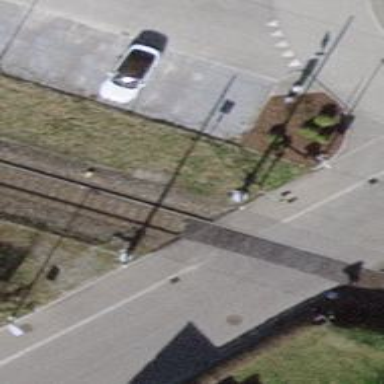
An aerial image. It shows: Full railway crossing barrier.